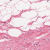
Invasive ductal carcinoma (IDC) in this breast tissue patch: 0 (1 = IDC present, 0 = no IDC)